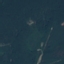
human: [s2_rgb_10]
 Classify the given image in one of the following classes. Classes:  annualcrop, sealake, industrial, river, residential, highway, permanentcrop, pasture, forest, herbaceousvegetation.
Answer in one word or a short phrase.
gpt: Forest